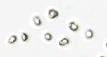
Label: Phaeocystis